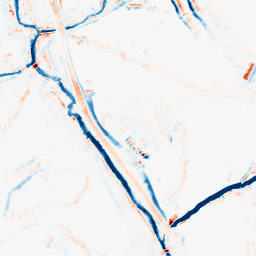
Category: morphological
Decomposition family: morphological_diamond
Decomposition parameters: operation: average
radius: 5
Upsampling method: cubic_mitchell
Upsampling parameters: scale: 8
Upsampling scale: 8